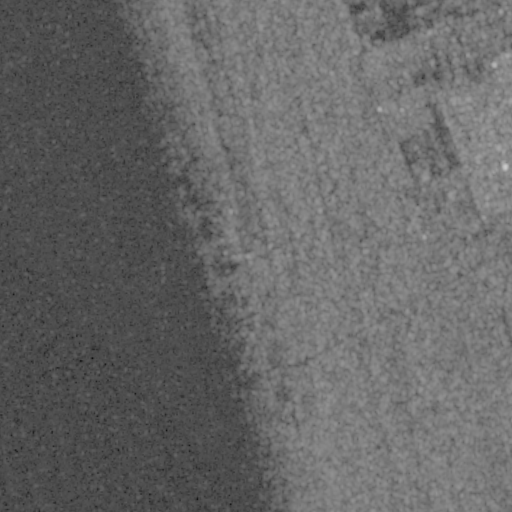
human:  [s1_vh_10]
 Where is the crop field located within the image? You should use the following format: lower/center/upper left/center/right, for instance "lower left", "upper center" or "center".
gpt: The crop field is located in the upper right of the image.
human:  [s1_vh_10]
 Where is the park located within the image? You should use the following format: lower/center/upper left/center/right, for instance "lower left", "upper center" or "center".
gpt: The park is located in the upper right of the image.
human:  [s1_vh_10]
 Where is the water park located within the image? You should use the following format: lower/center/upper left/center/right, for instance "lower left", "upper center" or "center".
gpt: The water park is located in the upper right of the image.
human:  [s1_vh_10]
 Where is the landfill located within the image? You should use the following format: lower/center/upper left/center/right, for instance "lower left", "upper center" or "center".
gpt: There is no landfill in the image.

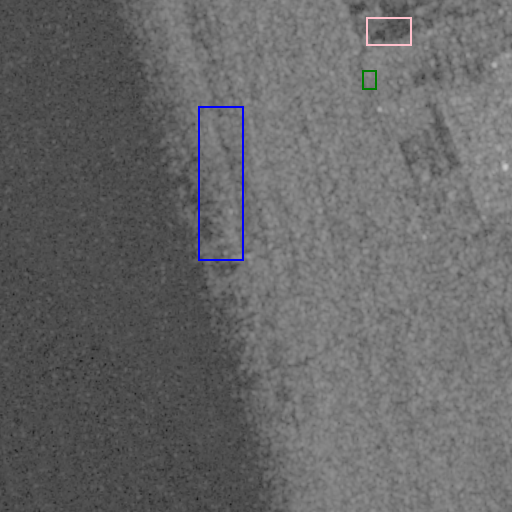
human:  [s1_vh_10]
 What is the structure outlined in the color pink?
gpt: The structure outlined in pink is a crop field.
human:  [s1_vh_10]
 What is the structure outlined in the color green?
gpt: The structure outlined in green is a park.
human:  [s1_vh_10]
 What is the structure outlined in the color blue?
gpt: The structure outlined in blue is a parking lot.
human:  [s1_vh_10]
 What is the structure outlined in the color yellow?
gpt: There is no yellow outline.